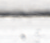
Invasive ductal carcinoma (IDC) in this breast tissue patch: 0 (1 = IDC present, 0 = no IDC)